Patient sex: M
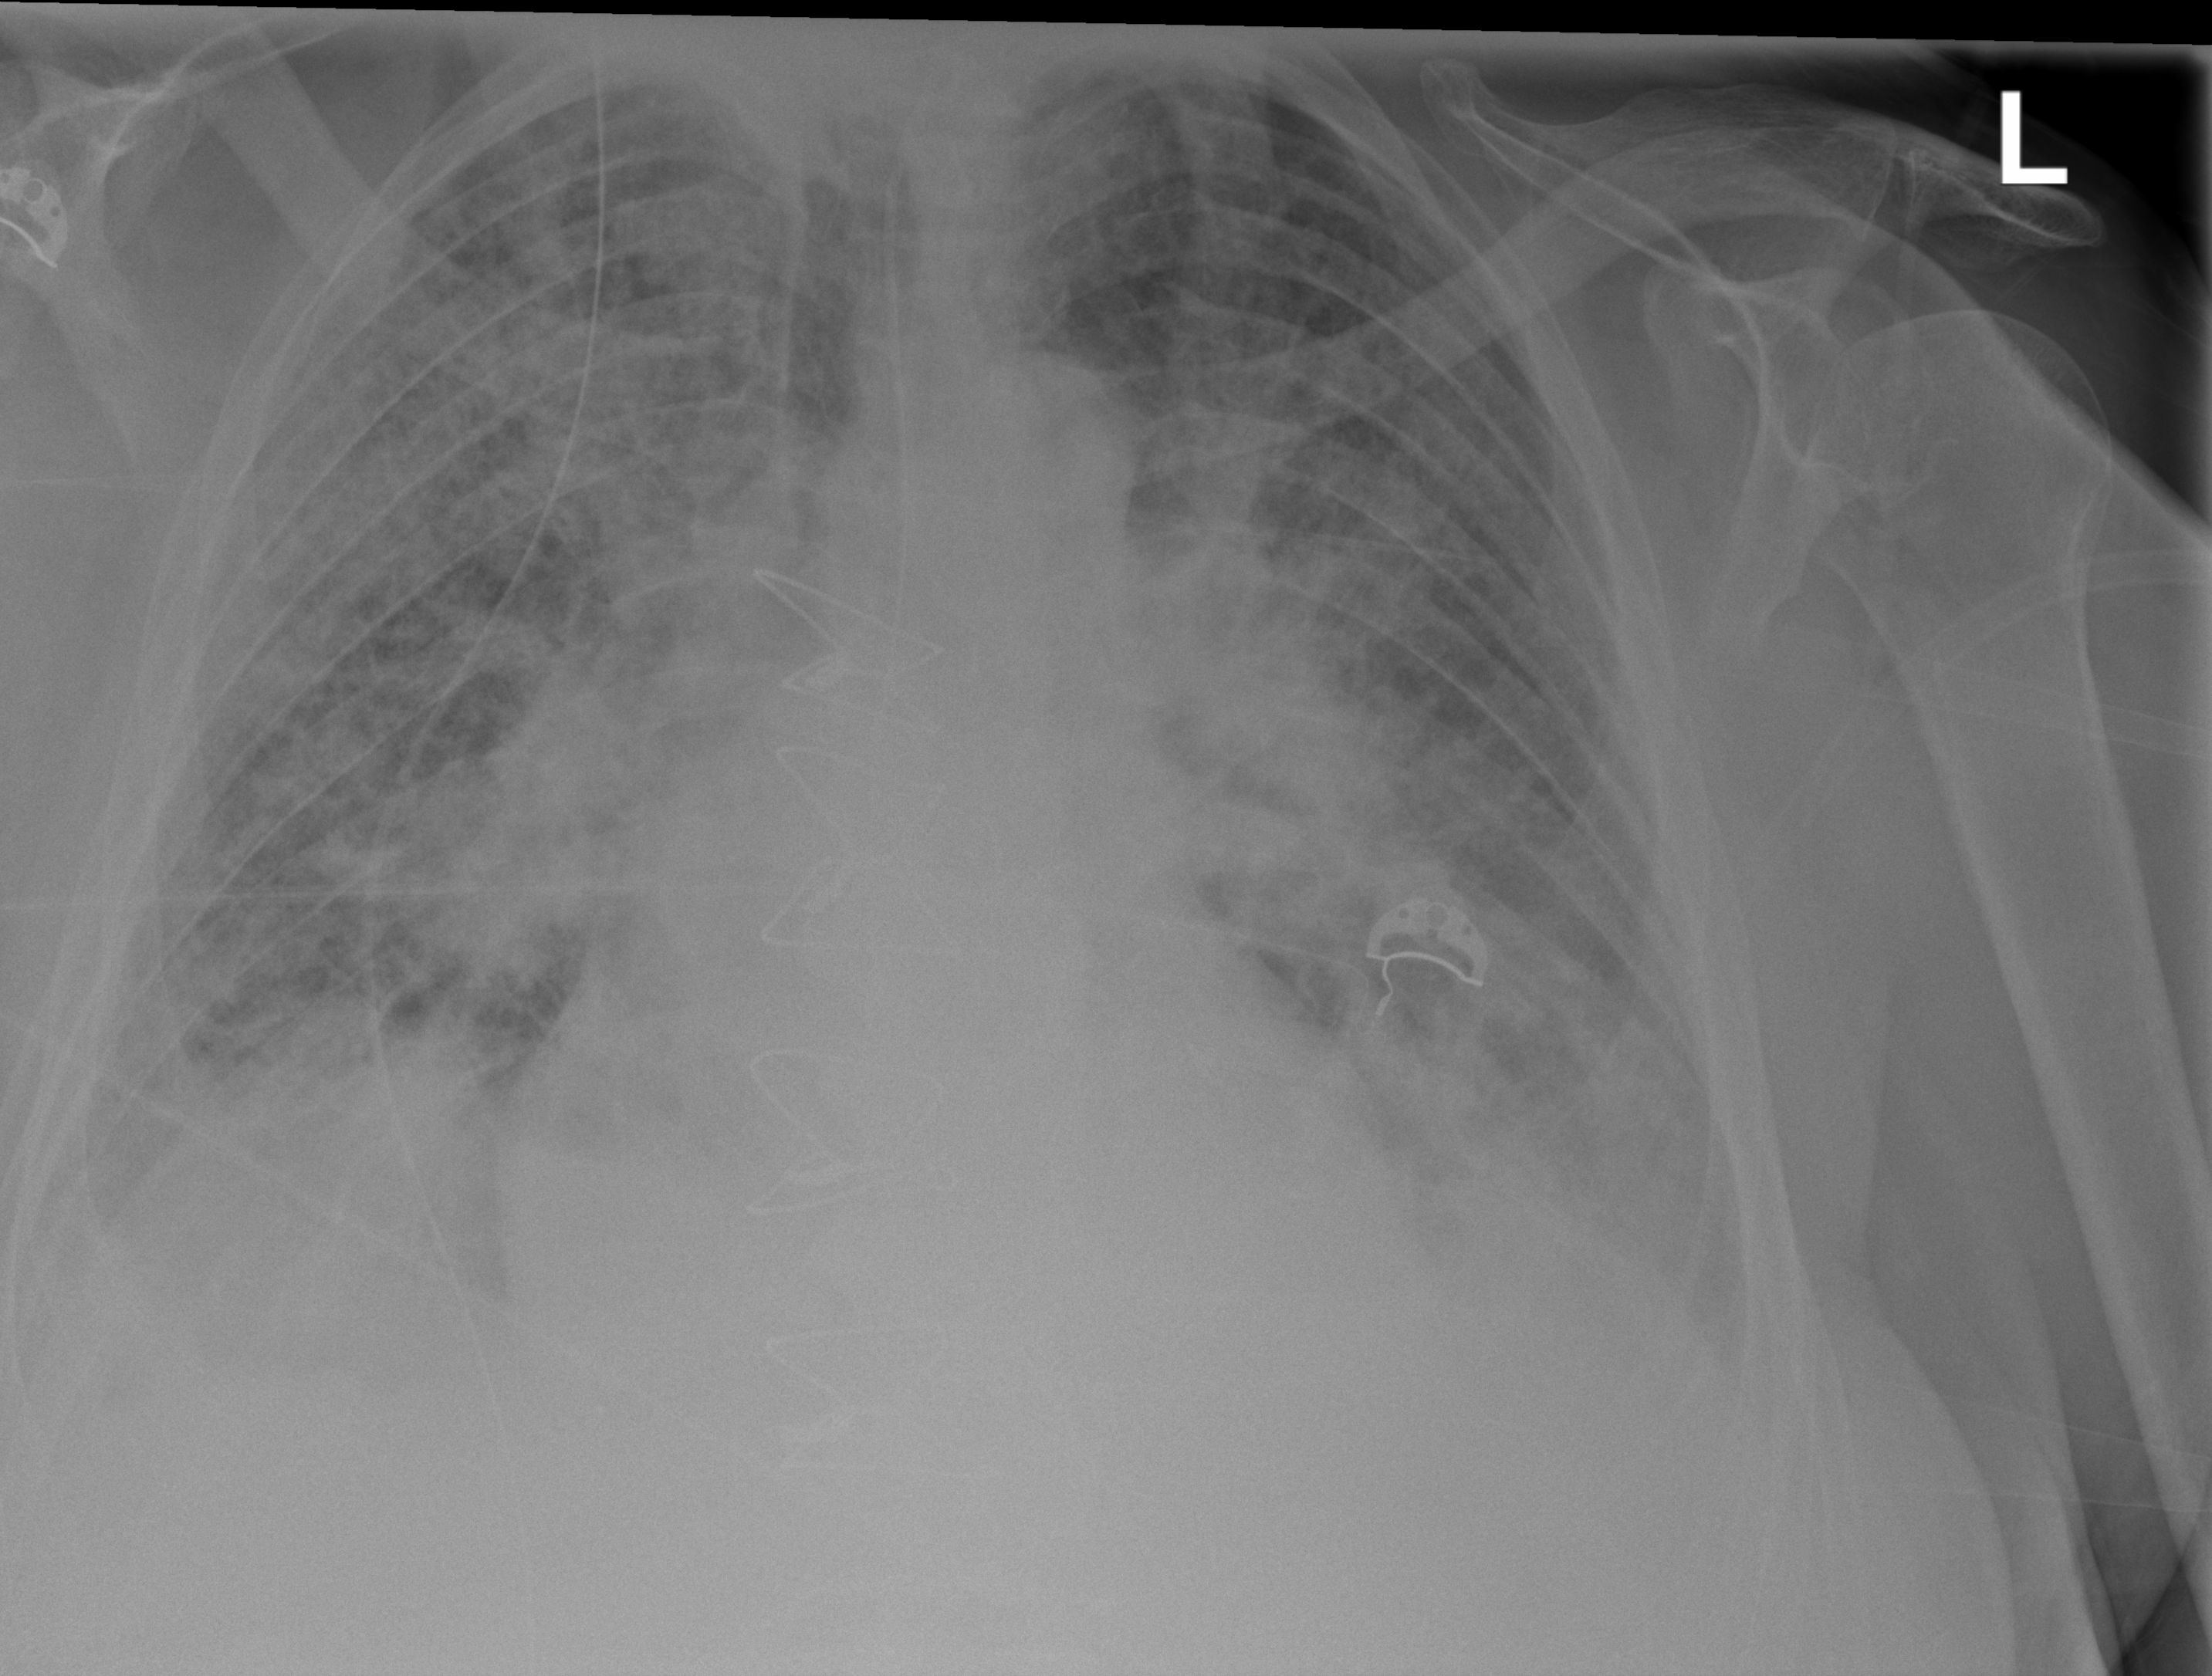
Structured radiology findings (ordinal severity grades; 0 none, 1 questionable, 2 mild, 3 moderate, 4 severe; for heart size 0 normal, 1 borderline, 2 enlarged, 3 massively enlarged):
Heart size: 2
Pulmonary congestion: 2
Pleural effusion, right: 2
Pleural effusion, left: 2
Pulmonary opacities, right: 2
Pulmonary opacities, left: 2
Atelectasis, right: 2
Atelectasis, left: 2